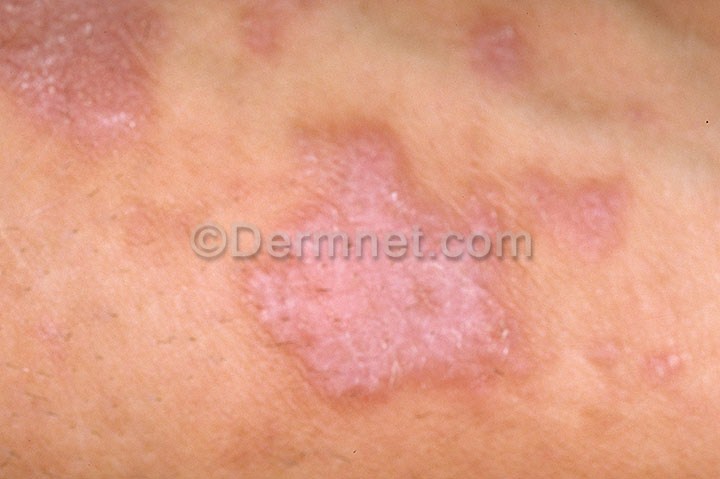
Disease: Psoriasis pictures Lichen Planus and related diseases